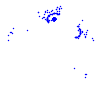
Particle: electron